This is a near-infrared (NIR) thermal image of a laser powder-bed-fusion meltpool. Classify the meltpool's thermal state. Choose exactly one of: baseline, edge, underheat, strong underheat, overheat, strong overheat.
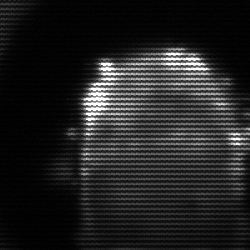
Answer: baseline